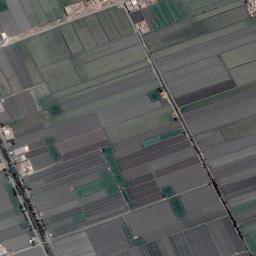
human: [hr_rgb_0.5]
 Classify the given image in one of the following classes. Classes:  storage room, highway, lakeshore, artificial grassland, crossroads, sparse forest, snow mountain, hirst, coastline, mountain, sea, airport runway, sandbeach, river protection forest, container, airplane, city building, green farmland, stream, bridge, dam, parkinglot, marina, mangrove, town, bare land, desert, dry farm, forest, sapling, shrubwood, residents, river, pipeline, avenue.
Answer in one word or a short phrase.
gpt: green farmland